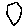
Label: hexagon